Question: I have a wired problem, i have a regular nav with ul and li and i am trying to make after one of the li red box with number inside, but the problem is that the number from some reason going out of the box, what is the problem?

This is the code:
'''
#mainHeader .rightNav {
float: right;
li {
position: relative;
}
img {
vertical-align: middle;
}
li:nth-child(4)::after {
content:attr(data-value);
color:#fff;
border-radius: 2px;
background-color: #d94a3e;
text-align: center;
width: 18px;
height: 18px;
position: absolute;
top:0;
right:0;
}
}
'''
<URL>
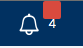
Answer: There was wrong on your line height.
Should have : 'line-height: normal;'
Add that to '#mainHeader .rightNav li:nth-child(4)::after'
Update your css to this:
'''
#mainHeader .rightNav li:nth-child(4)::after {
content: attr(data-value);
color: #fff;
border-radius: 2px;
background-color: #d94a3e;
text-align: center;
width: 18px;
height: 18px;
position: absolute;
top: 0;
right: 0;
line-height: normal;
}
'''
<URL>